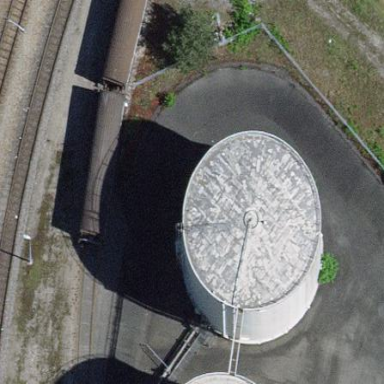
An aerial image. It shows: Industrial building with storage tank.